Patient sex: F
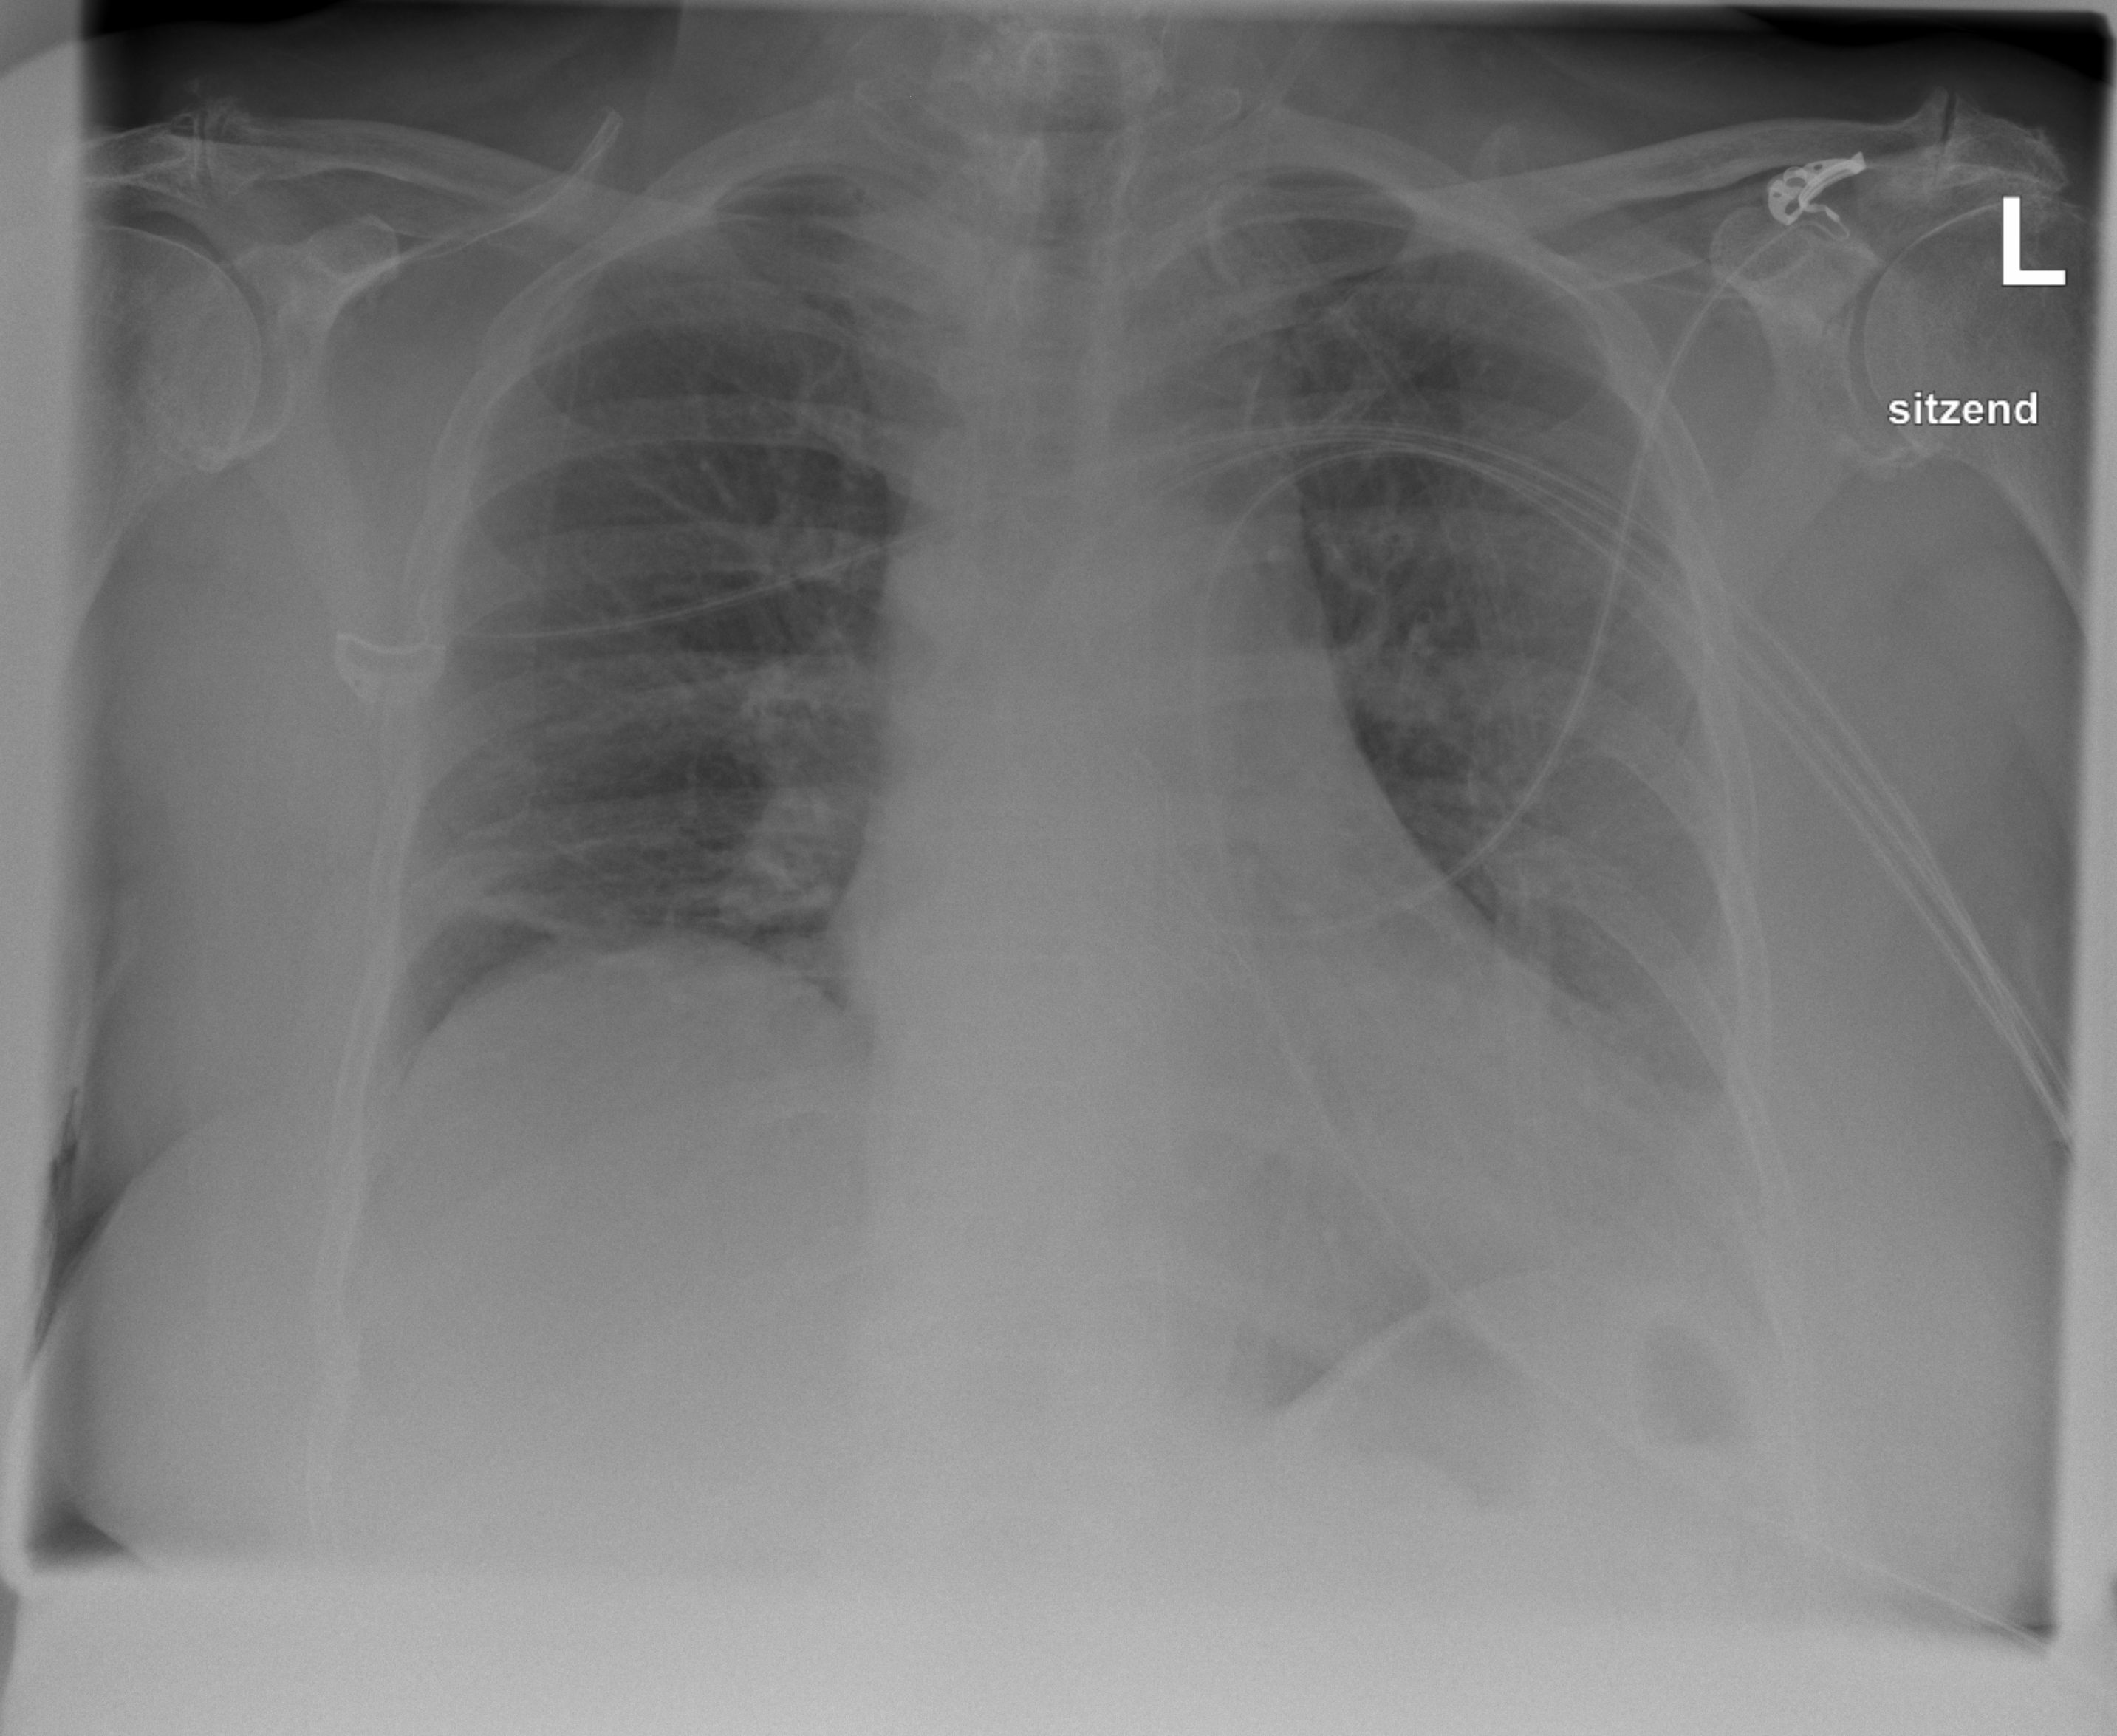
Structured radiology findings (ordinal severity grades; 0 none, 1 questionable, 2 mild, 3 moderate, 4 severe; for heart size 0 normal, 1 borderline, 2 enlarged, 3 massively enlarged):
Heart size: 1
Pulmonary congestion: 1
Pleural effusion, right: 0
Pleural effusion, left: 2
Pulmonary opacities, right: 0
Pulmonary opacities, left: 0
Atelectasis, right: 2
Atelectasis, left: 2